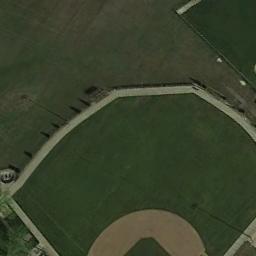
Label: baseball_diamond